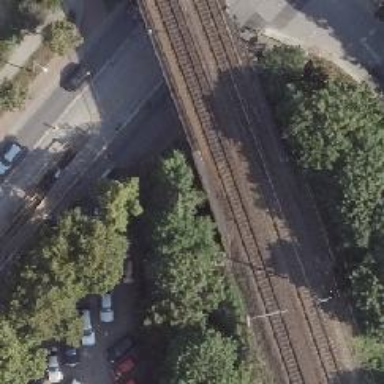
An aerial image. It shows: Railway bridge with electrified contact lines.